Question: I'm kind of new with websphere. I was following an internal guide for setting up one of our company apps in websphere, but I changed one parameter in the admin console and after restarting the server, we cannot access with the administration console.
I checked the first option, when before the second one was, with user admin, and password admin also. Now, because It says "Server identity generated automatically" I have no idea what combination of user and password I need to enter in the administration console..
-
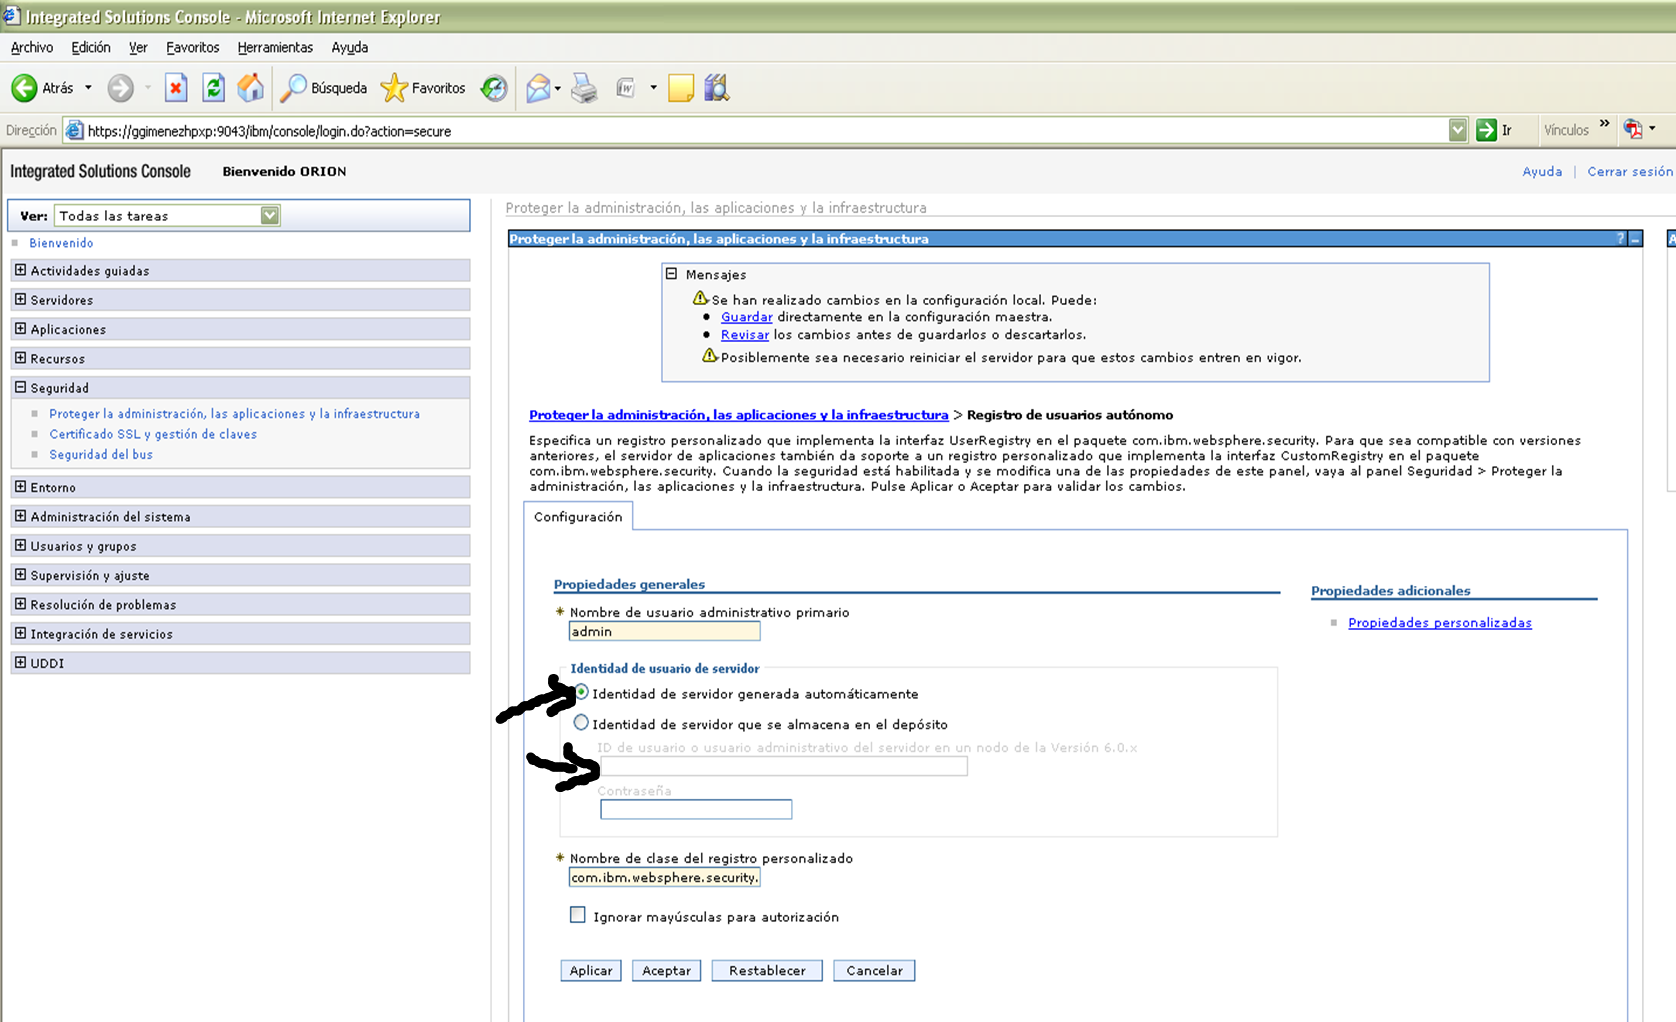
Answer: You should still be able to use whatever password you were using for admin user before making the change. Server user id is not used for restricting access to administrative console (see <URL>.
Nonetheless, since you can't access admin console at the moment (I'm assuming you mean that admin colsole login page shows up but you can't get admin user authenticated due to wrong password), first thing I'd suggest is turning of global security, so that you can use admin console to fix your settings and re-enable security. Once security is turned off, you won't be asked for a password during admin console login. <URL> technote gives step by step instructions.
If you are not sure about what password you have used for admin user, you must reset the password in the user repository you have configured (for example if you've configured LDAP, you must reset password at LDAP), before enabling security. If you are using a federated repository (this is default if you've not changed it), most probably admin user resides in file based repository, which is the first member of federated repository. In this case, you can just follow steps at <URL>.